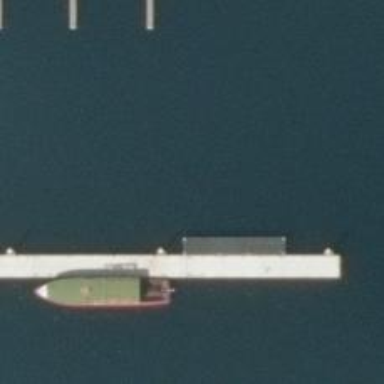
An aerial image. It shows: Man-made pier.